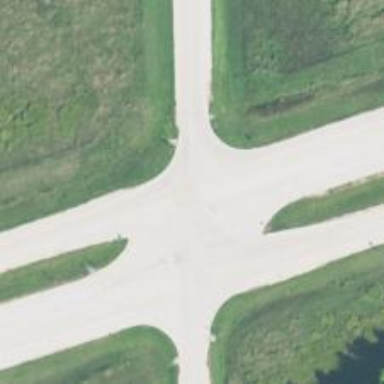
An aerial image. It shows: Tertiary road.